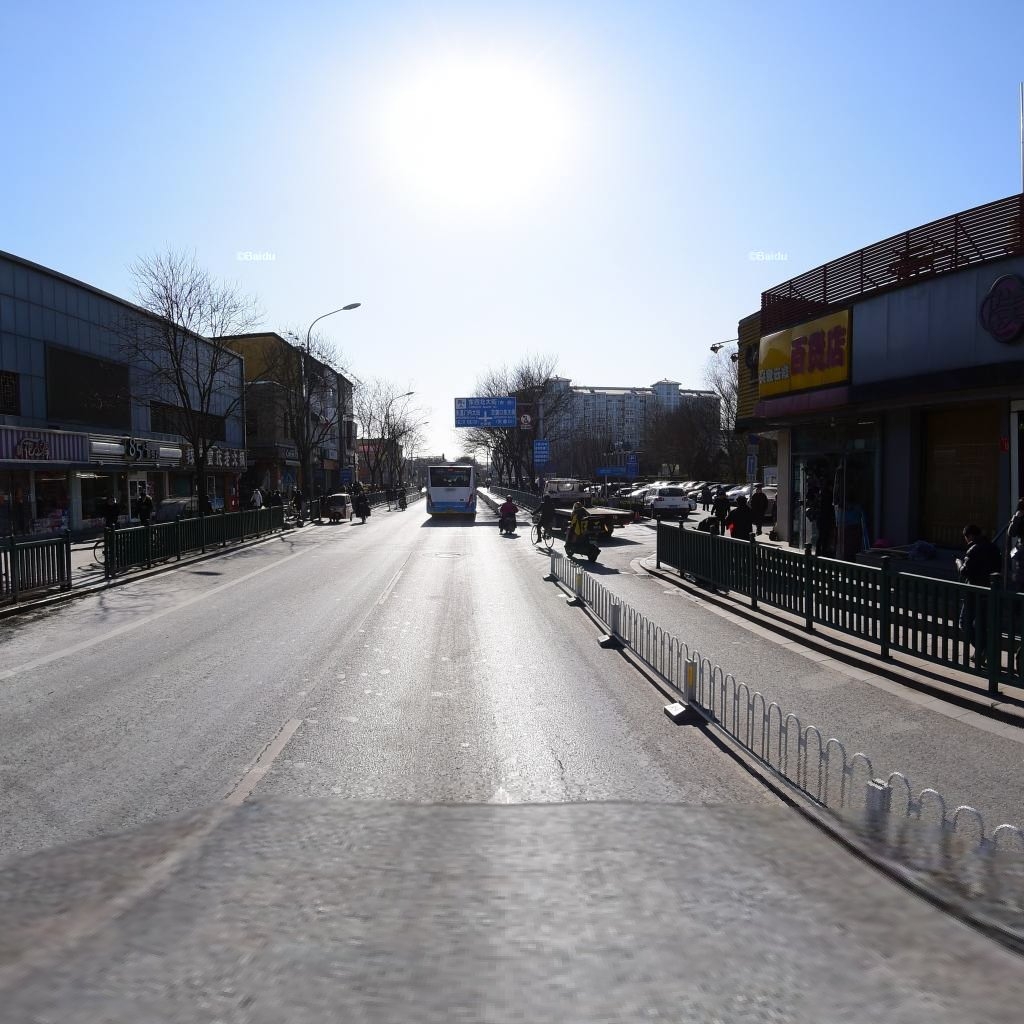
Region: Dongcheng
Road damage annotations: longitudinal crack, longitudinal crack, manhole cover